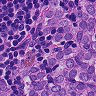
Metastatic tissue present: yes